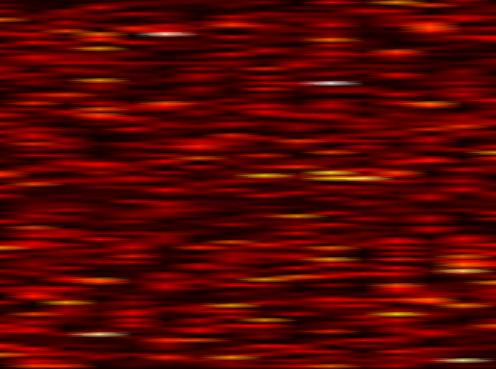
Label: UFMC